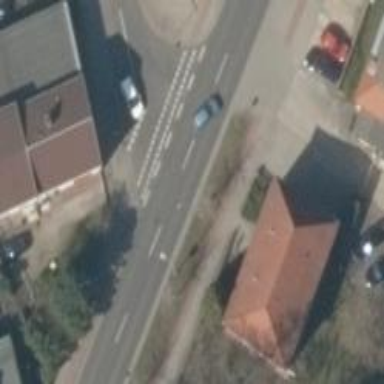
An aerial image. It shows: Secondary road with asphalt surface. It has sidewalks on both sides and cycle track.